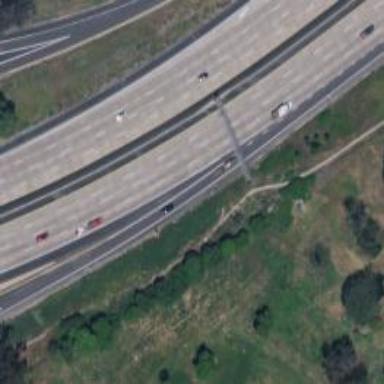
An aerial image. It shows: Asphalt motorway link.